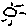
Label: sun